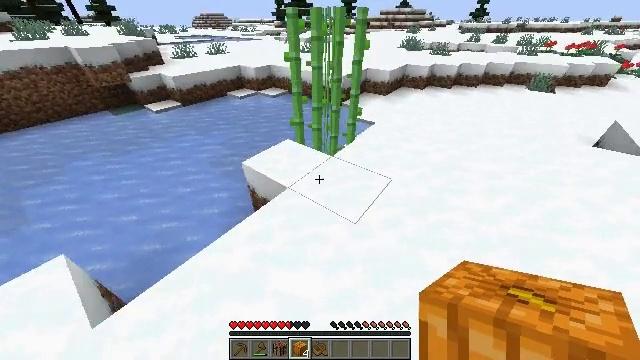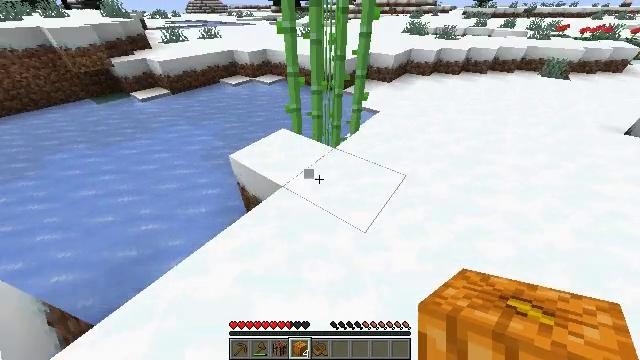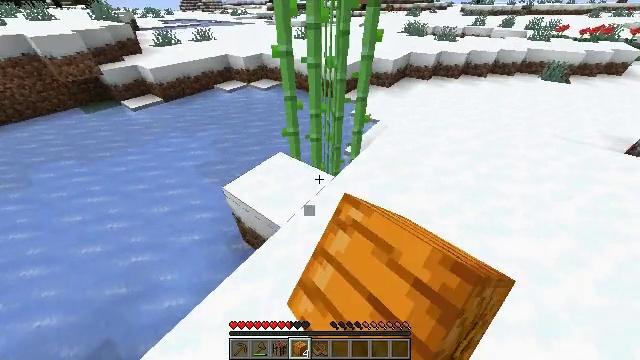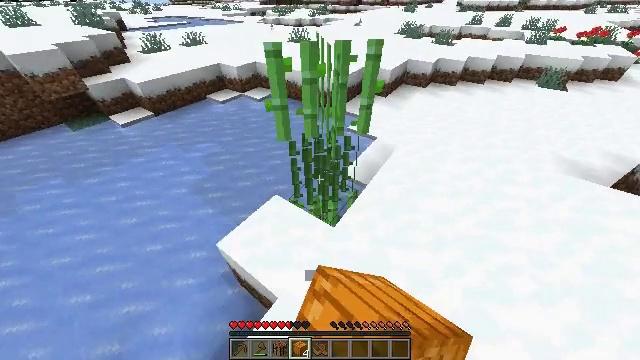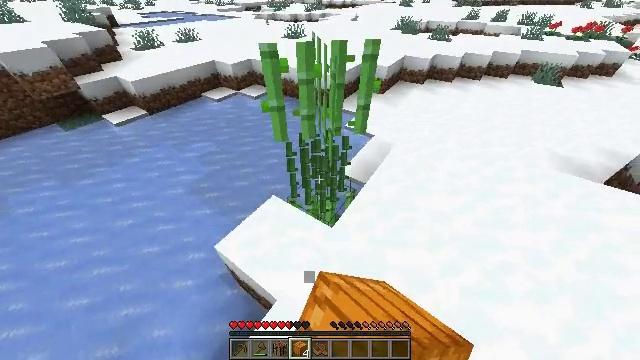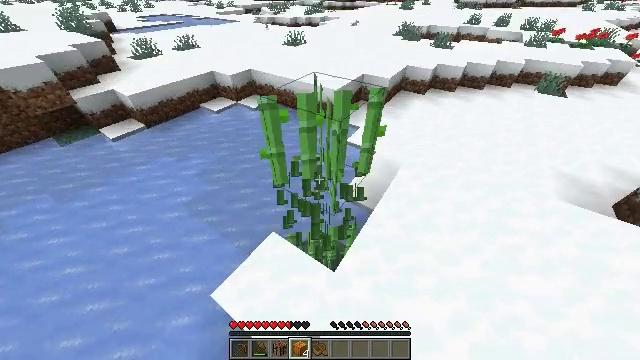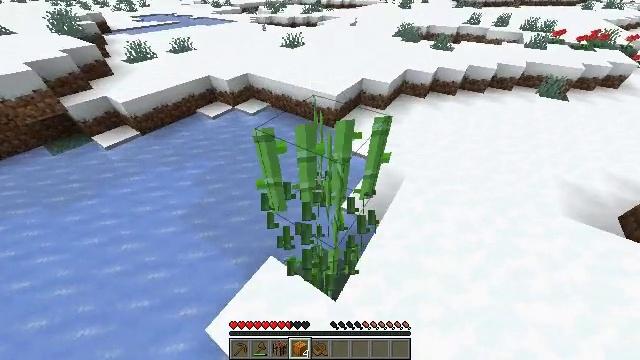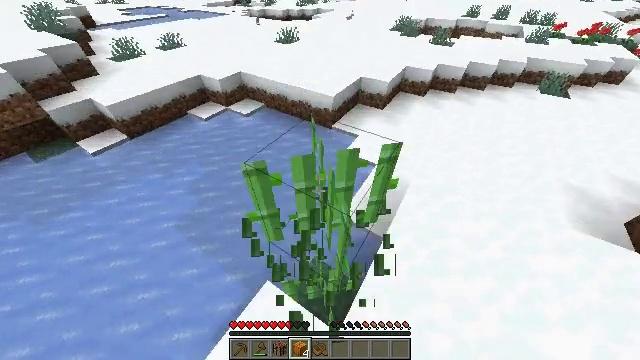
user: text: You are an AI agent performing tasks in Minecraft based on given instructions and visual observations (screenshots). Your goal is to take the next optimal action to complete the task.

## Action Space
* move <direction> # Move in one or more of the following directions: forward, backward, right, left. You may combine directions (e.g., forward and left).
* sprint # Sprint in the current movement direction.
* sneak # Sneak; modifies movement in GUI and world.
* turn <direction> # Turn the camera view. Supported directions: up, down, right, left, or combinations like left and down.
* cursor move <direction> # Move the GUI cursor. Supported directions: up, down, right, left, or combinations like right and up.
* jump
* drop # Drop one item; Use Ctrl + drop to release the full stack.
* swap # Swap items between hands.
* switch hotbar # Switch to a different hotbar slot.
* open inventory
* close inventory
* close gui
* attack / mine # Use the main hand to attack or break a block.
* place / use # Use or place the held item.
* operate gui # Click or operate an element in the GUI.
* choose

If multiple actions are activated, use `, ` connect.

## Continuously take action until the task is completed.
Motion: motion action
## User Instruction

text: Gather sugar cane for crafting.
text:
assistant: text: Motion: move forward, sprint, turn down, attack / mine, jump
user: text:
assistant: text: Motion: move forward, sprint, attack / mine, jump
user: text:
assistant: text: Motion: move forward, sprint, turn right and down, attack / mine, jump
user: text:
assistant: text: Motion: move forward, sprint, jump
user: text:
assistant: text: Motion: move forward, sprint, jump
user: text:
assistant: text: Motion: move forward, sprint, jump
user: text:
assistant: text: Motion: move forward, sprint, turn right and down, jump
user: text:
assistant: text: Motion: sprint, jump